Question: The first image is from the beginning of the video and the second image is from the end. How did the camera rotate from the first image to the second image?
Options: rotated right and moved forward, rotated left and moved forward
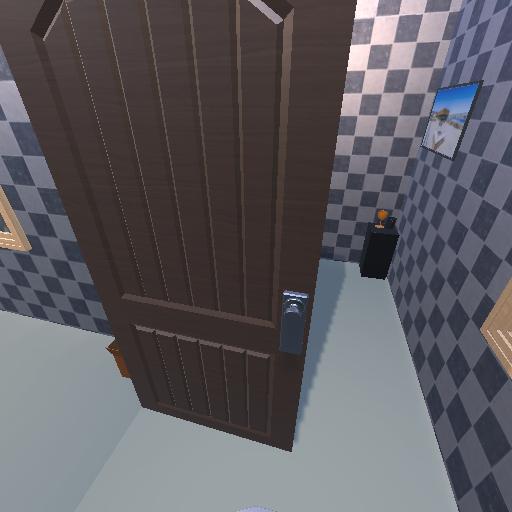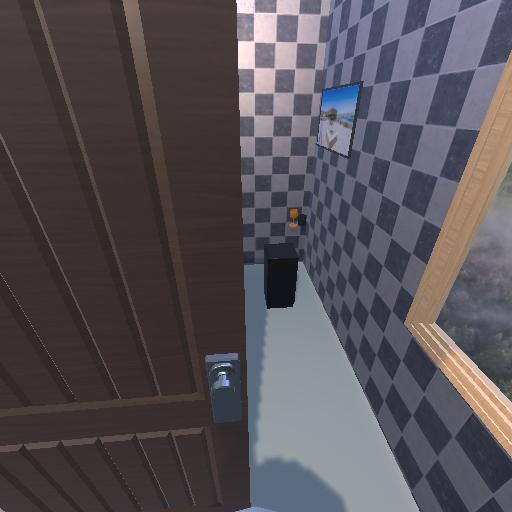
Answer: rotated right and moved forward